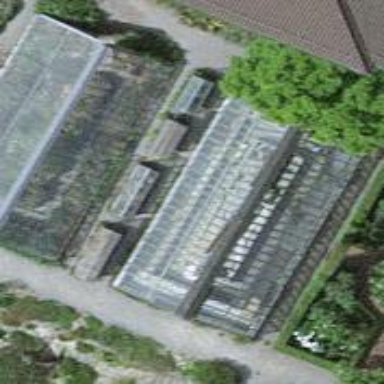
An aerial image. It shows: Greenhouse.